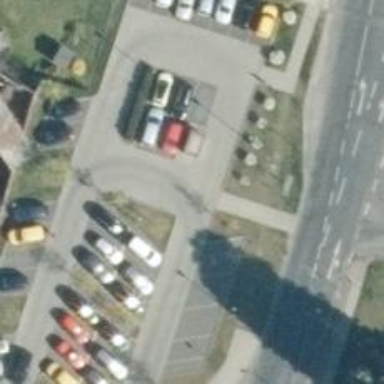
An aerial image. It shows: Parking aisle designated as service road.